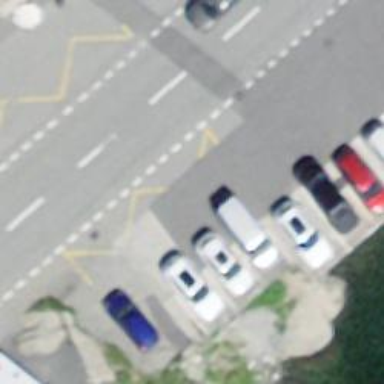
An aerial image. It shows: Bus stop with platform for public transport.